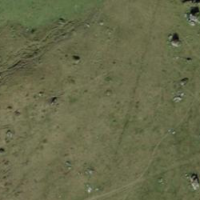
EUNIS habitat code: 23
Species observed at this site:
Arnica montana